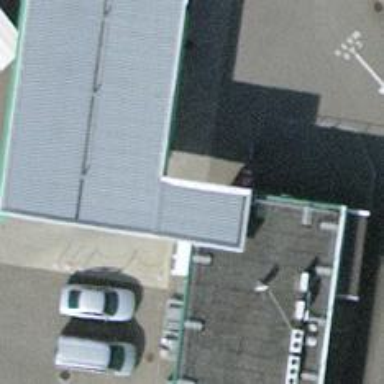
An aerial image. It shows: Building that serves as fuel station.